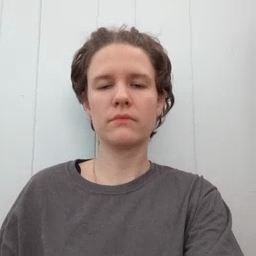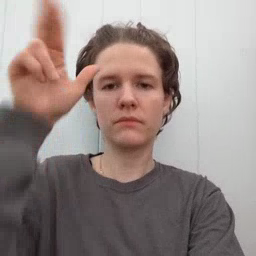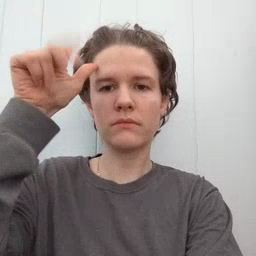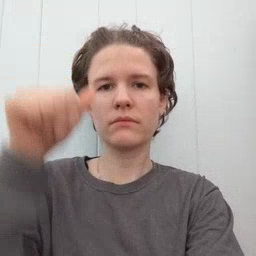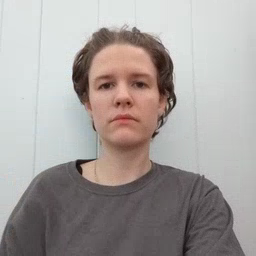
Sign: horse